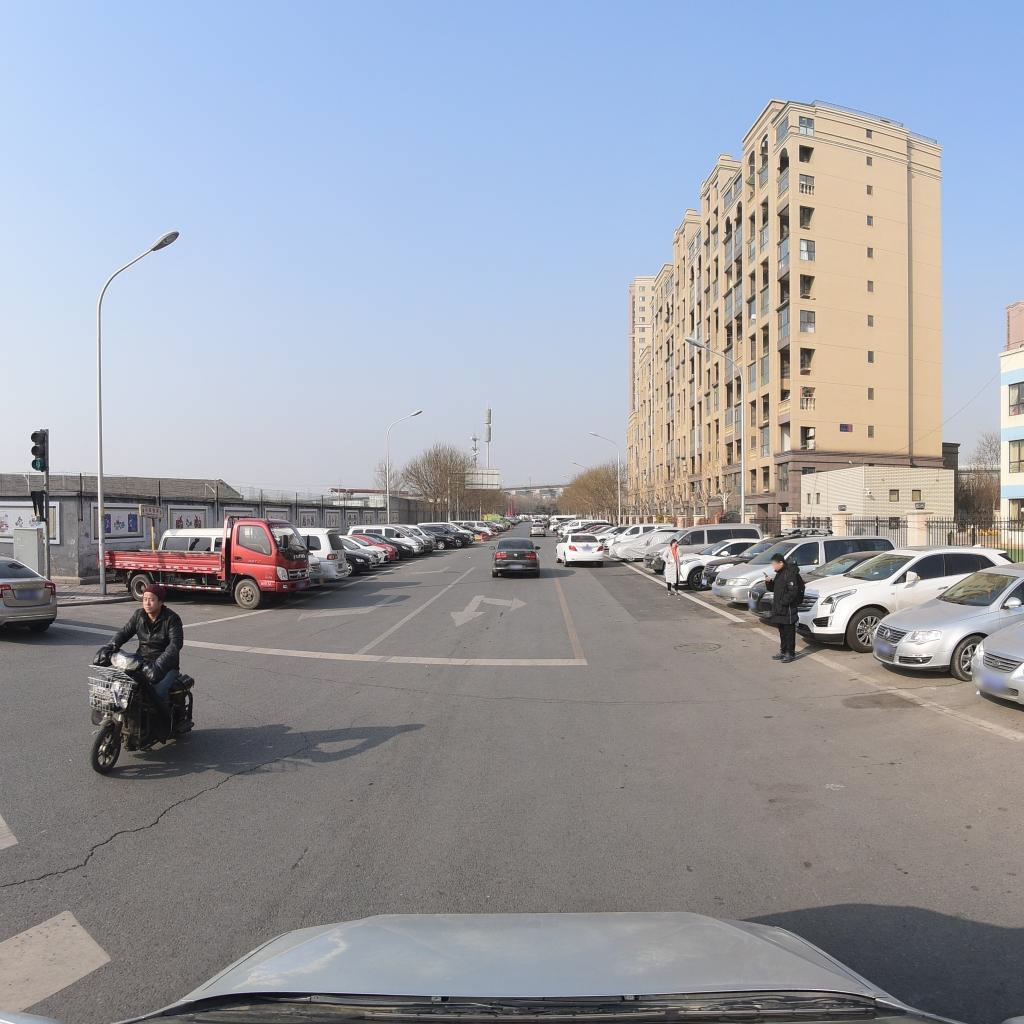
Region: Fengtai
Road damage annotations: transverse crack, longitudinal crack, longitudinal crack, manhole cover, transverse crack, longitudinal crack